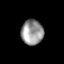
Tissue: skin
Cell type: Others
Senescence score: 0.2877
Nuclear area (px): 551
Mean DAPI intensity: 149.352